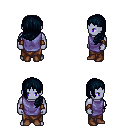
a pixel art fantasy rpg character, male body template, dark elf, purple skin, chain tabard jacket, robe skirt, raven left-swept hairstyle, leather bracers, brown shoes, four views (front, back, left, right), 2x2 character sprite sheet, small pixel art, hard edges, no anti-aliasing